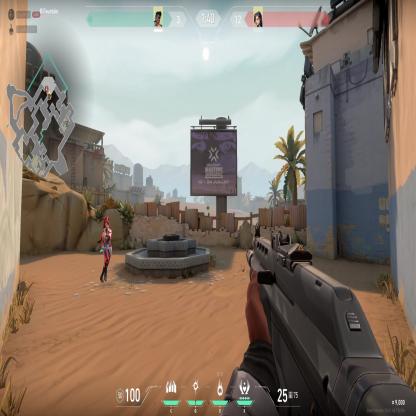
Label: enemy